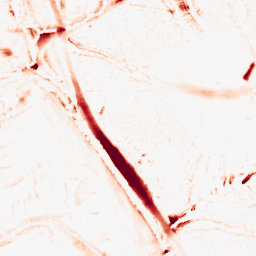
Category: morphological
Decomposition family: morphological_diamond
Decomposition parameters: operation: opening
radius: 10
Upsampling method: linear_exact
Upsampling parameters: scale: 8
Upsampling scale: 8